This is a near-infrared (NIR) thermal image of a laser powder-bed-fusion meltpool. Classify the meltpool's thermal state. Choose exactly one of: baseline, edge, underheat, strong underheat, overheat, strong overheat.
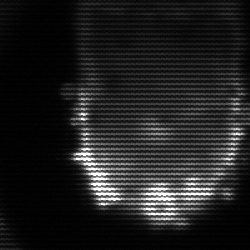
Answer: baseline